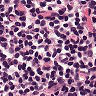
Metastatic tissue present: no